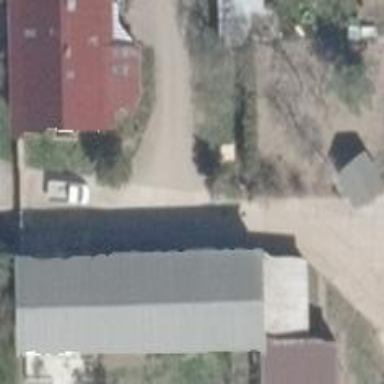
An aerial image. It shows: Farm shop.